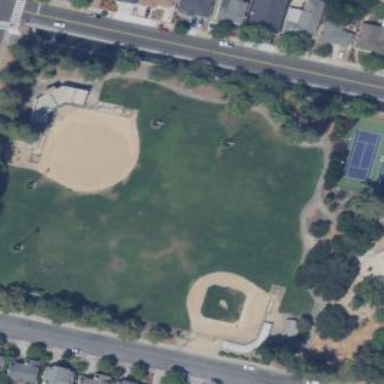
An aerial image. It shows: Baseball pitch for leisure land activities.